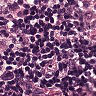
Metastatic tissue present: no